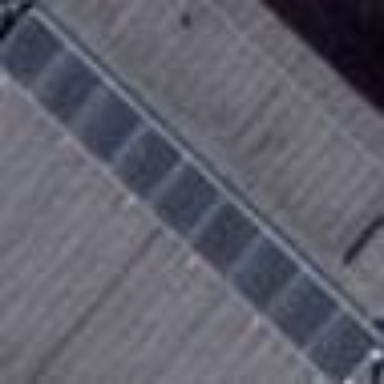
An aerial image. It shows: Solar power generator installed on the roof.